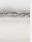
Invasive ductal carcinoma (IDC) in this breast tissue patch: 0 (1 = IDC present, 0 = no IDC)